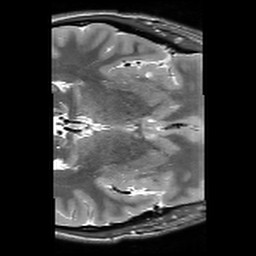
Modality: T2w
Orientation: axial
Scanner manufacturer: siemens
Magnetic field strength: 3 T
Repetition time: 10.64 s
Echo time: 0.05 s